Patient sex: M
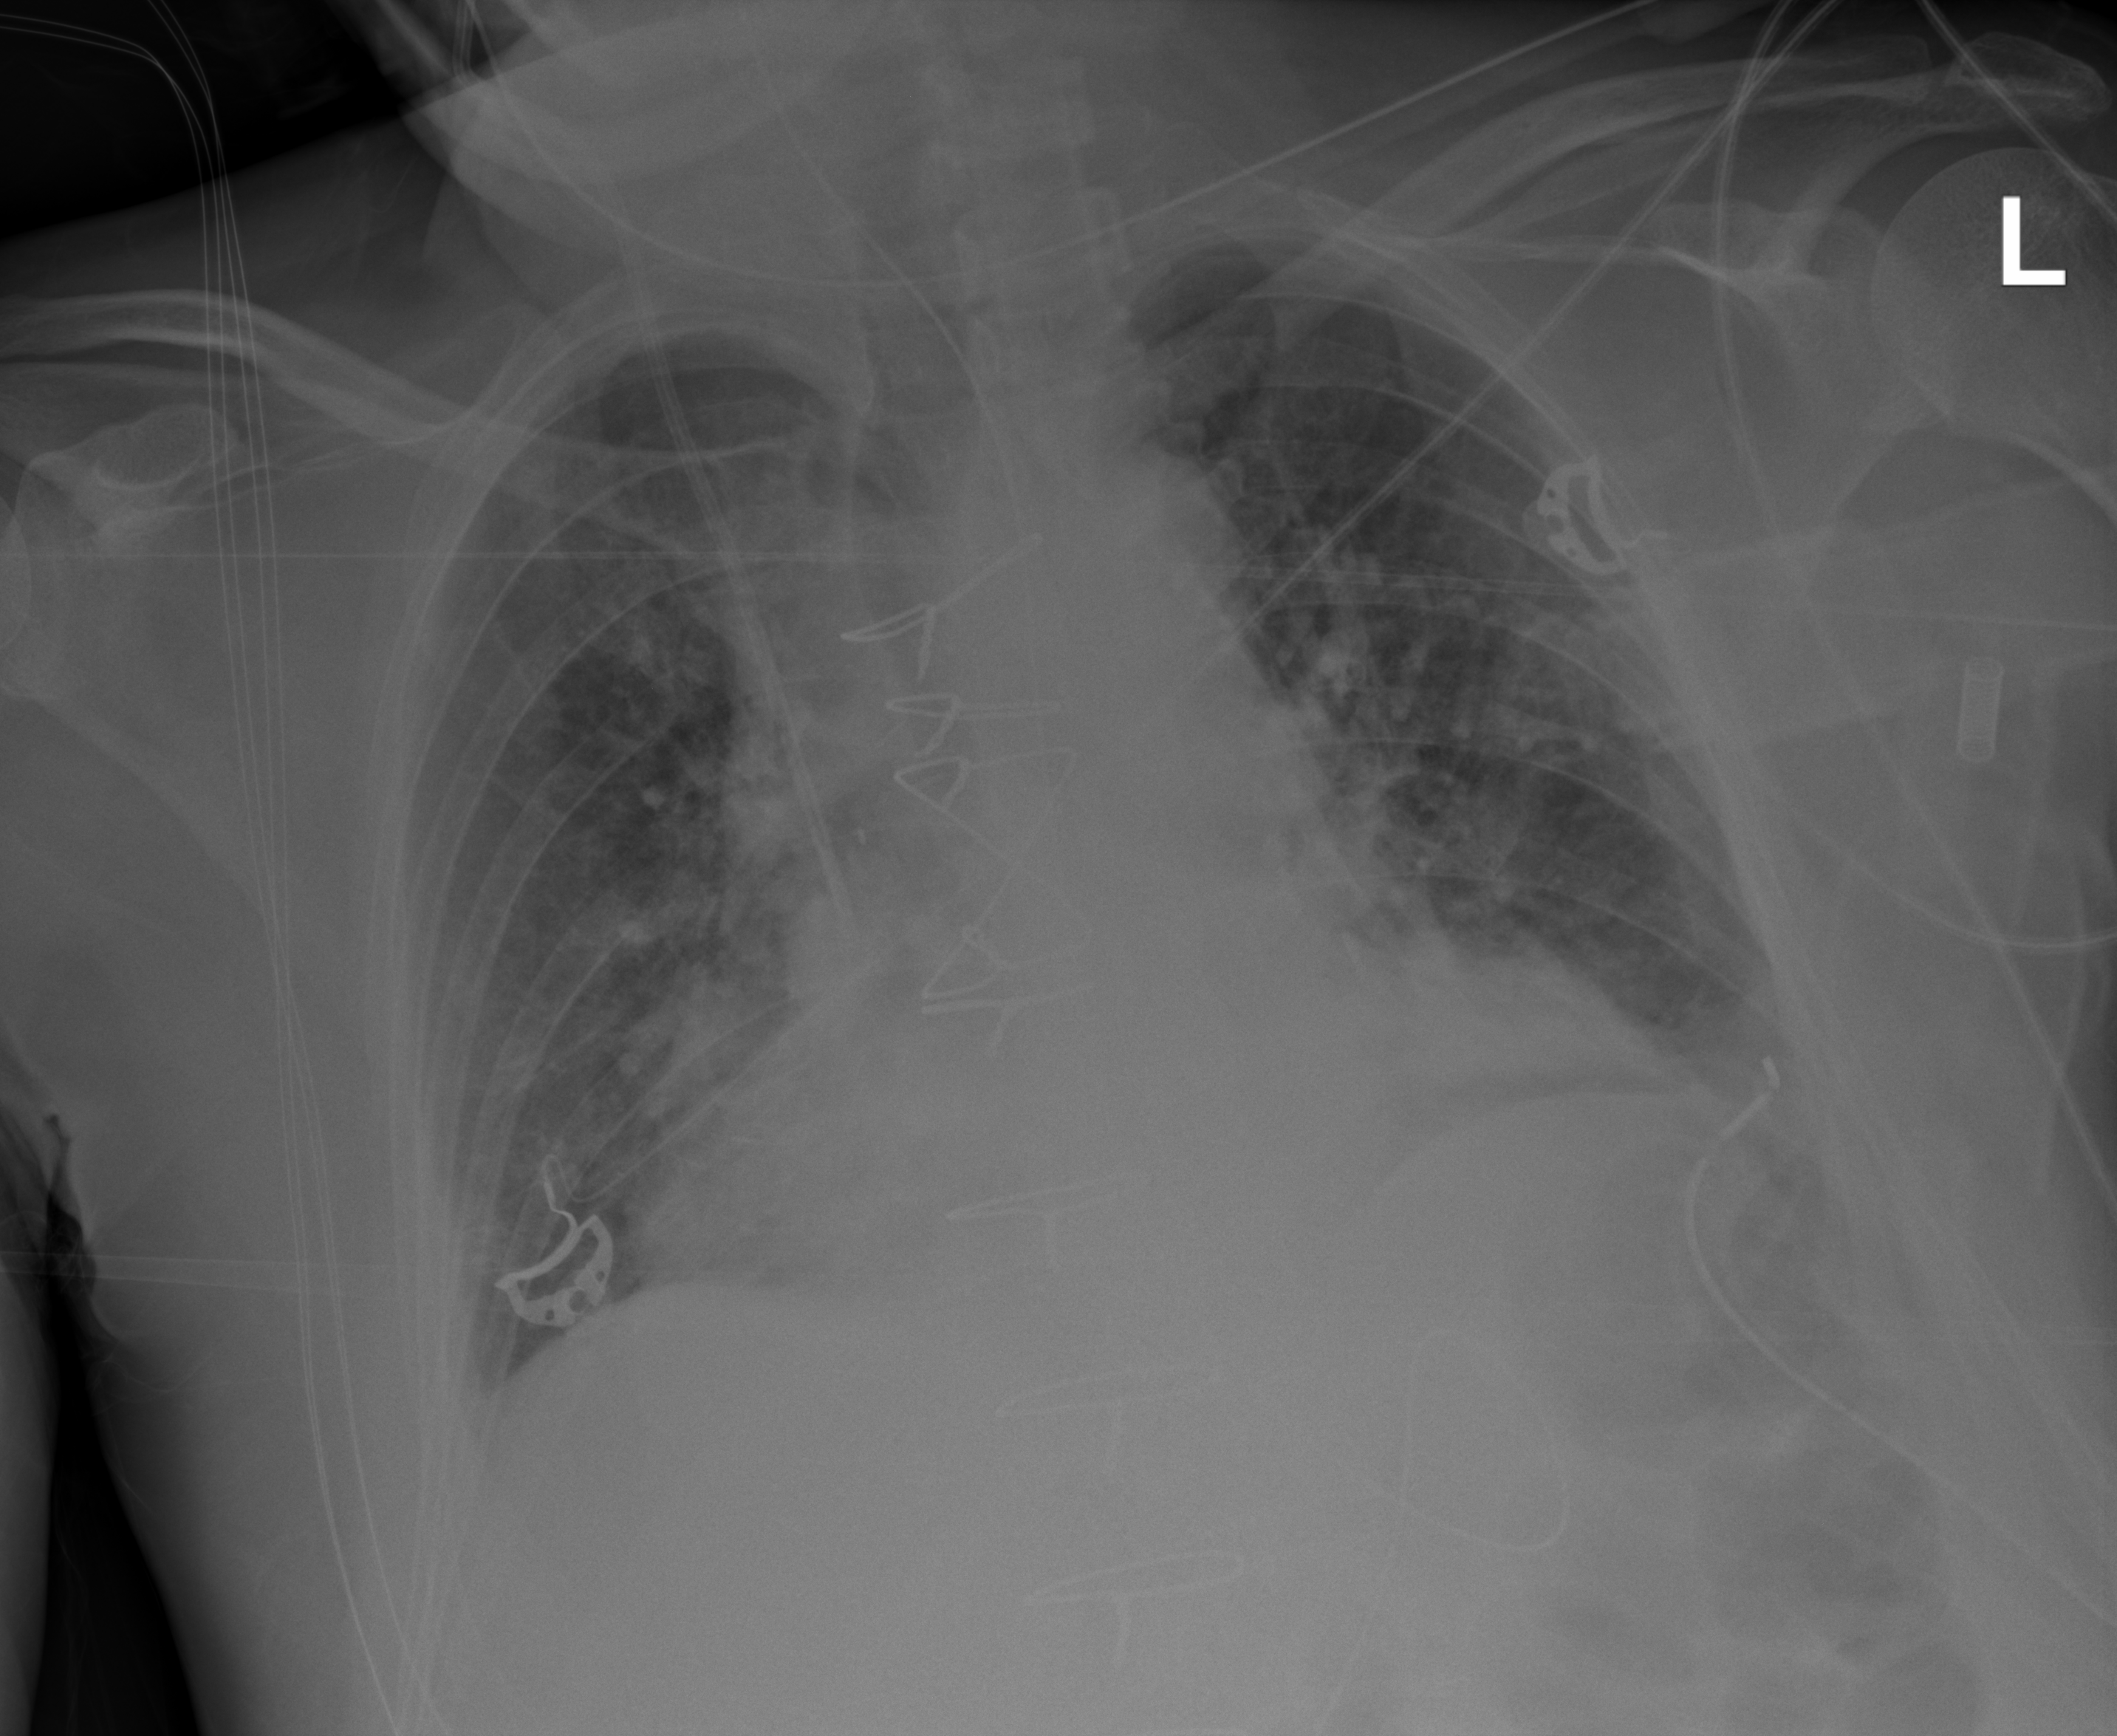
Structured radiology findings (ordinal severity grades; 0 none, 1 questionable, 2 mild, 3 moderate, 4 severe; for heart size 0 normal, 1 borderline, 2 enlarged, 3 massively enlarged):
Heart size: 2
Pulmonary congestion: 2
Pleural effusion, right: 2
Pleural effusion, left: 2
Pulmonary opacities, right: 2
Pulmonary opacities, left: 2
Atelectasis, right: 2
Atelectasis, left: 2